Current action and preconditions to check: trajectory_clear

Your task: For each precondition in the list above, predict whether it will hold at this action.

Consider the current scene as observed from the mobile robot's camera, and analyze the predicted future states of all dynamic agents (e.g., people, animals, vehicles, or any moving entities) within the NEXT SECOND.

IMPORTANT: Only answer "very likely" if you are absolutely certain—based on strong, clear evidence—that a dynamic agent will violate the precondition in the predicted future state. Do NOT answer "very likely" for unlikely, ambiguous, or low-probability risks.

Ask yourself for each precondition: Is there a high probability, with clear and convincing evidence, that the predicted future states of any dynamic agent will interfere with the predicted future state of the currently executing action within the NEXT SECOND, causing that precondition to fail?

Assess the risk level based on these predictions. Use "likely" or "very likely" if motions create a clear risk of interference.

Use "neutral" or "improbable" if agents are nearby but their predicted paths are clearly diverging or non-conflicting.

Failure Risk Categories: "very improbable", "improbable", "neutral", "likely", "very likely"

Answer Format: Output ONLY the probability_of_failure value from these categories: "very improbable", "improbable", "neutral", "likely", "very likely"

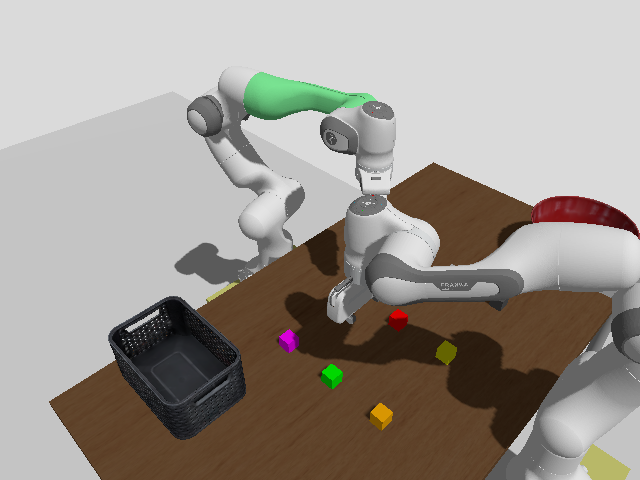

Answer: very improbable